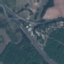
Label: Highway